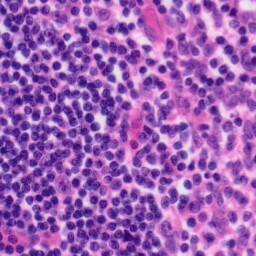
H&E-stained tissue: Tonsil